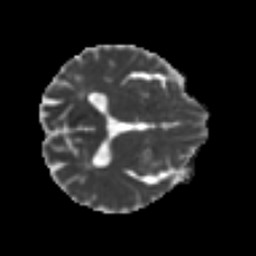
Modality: MD
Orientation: axial
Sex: female
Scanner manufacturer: ge
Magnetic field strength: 3 T
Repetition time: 7 s
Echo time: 0.08 s